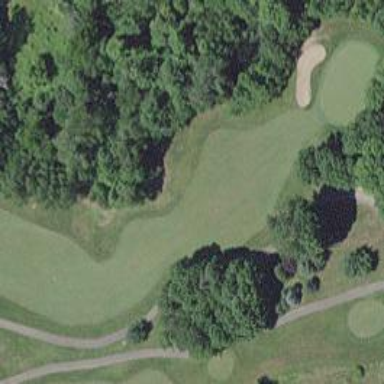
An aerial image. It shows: Golf rough area.